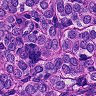
Metastatic tissue present: yes